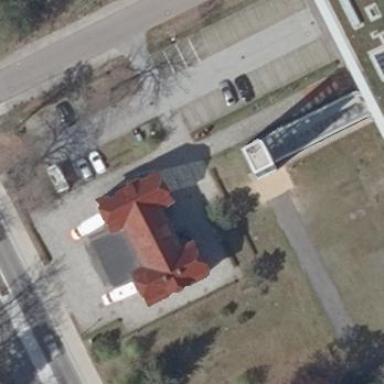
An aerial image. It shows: Commercial building that serves as ambulance station.